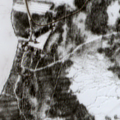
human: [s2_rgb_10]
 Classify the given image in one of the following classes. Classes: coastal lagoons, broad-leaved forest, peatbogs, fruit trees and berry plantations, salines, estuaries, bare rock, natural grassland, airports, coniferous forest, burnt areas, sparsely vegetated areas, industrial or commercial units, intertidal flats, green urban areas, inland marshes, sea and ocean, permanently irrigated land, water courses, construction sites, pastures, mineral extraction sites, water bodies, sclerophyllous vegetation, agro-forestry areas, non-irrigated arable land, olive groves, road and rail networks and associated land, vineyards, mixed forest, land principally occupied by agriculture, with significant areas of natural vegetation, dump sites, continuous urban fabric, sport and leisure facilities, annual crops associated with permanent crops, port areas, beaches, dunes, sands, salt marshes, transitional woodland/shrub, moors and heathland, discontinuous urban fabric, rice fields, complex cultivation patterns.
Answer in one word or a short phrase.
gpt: coniferous forest, mixed forest, peatbogs, water bodies